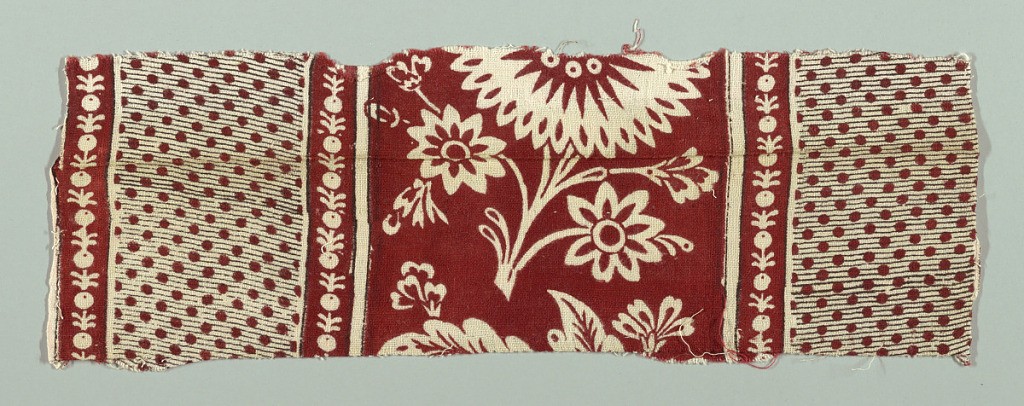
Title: Textile
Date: late 18th–early 19th century
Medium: cotton Technique: relief printed, colored ground
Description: Coarsely woven curtain panel in wide stripes of red and black. Broad vertical band of red with a large open flower and foliage reserved in white alternates with a broad ban printed in horizontal black lines and overprinted with red dots. Guard borders between wider bands of red with white pattern edged with black line.